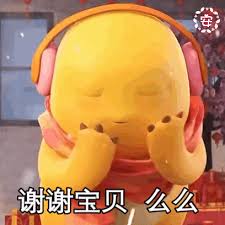
Label: nailong